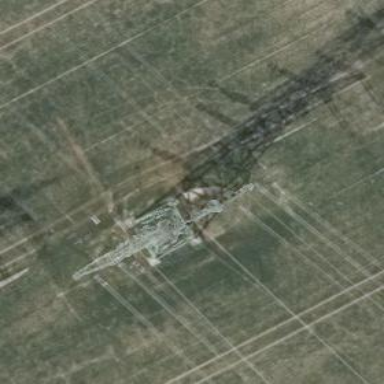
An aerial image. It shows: Power tower.